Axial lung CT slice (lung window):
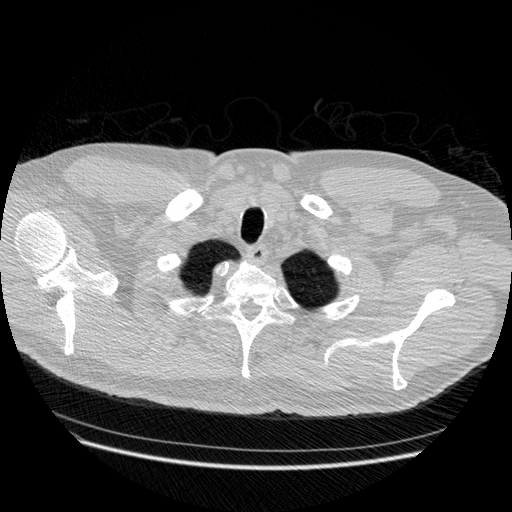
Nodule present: no